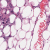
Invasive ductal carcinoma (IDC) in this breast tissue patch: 1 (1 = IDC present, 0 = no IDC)